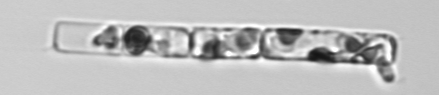
Label: Guinardia_delicatula_TAG_internal_parasite